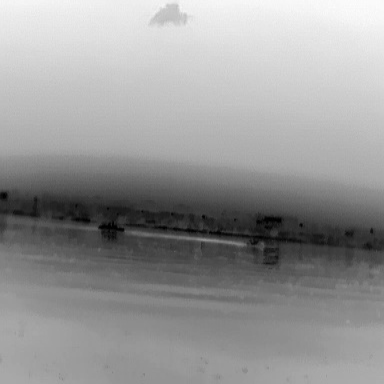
There is a warship in the infrared image.